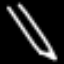
Label: pencil